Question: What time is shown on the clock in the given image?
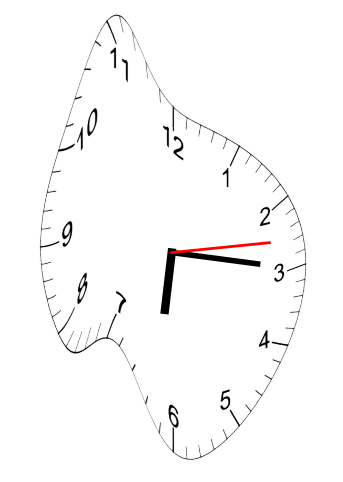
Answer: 06:15:13